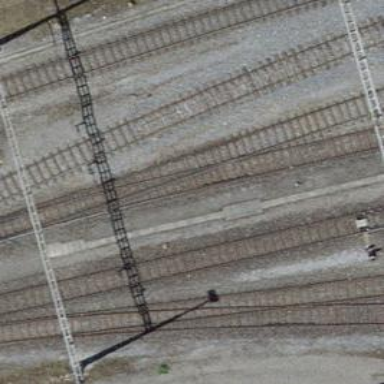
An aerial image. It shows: Railway switch.